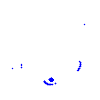
Particle: electron